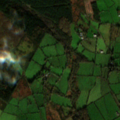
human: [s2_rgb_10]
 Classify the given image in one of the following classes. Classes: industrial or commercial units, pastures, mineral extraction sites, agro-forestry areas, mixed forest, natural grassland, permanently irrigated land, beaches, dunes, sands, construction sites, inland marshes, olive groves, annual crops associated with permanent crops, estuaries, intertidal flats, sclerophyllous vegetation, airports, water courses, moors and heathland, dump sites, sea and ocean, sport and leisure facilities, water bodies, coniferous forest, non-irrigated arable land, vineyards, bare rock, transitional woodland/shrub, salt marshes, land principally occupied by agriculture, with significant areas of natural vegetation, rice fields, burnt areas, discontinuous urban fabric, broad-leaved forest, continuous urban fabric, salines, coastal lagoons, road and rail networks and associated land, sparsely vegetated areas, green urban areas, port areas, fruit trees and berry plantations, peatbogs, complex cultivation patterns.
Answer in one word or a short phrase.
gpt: pastures, coniferous forest, moors and heathland